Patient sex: M
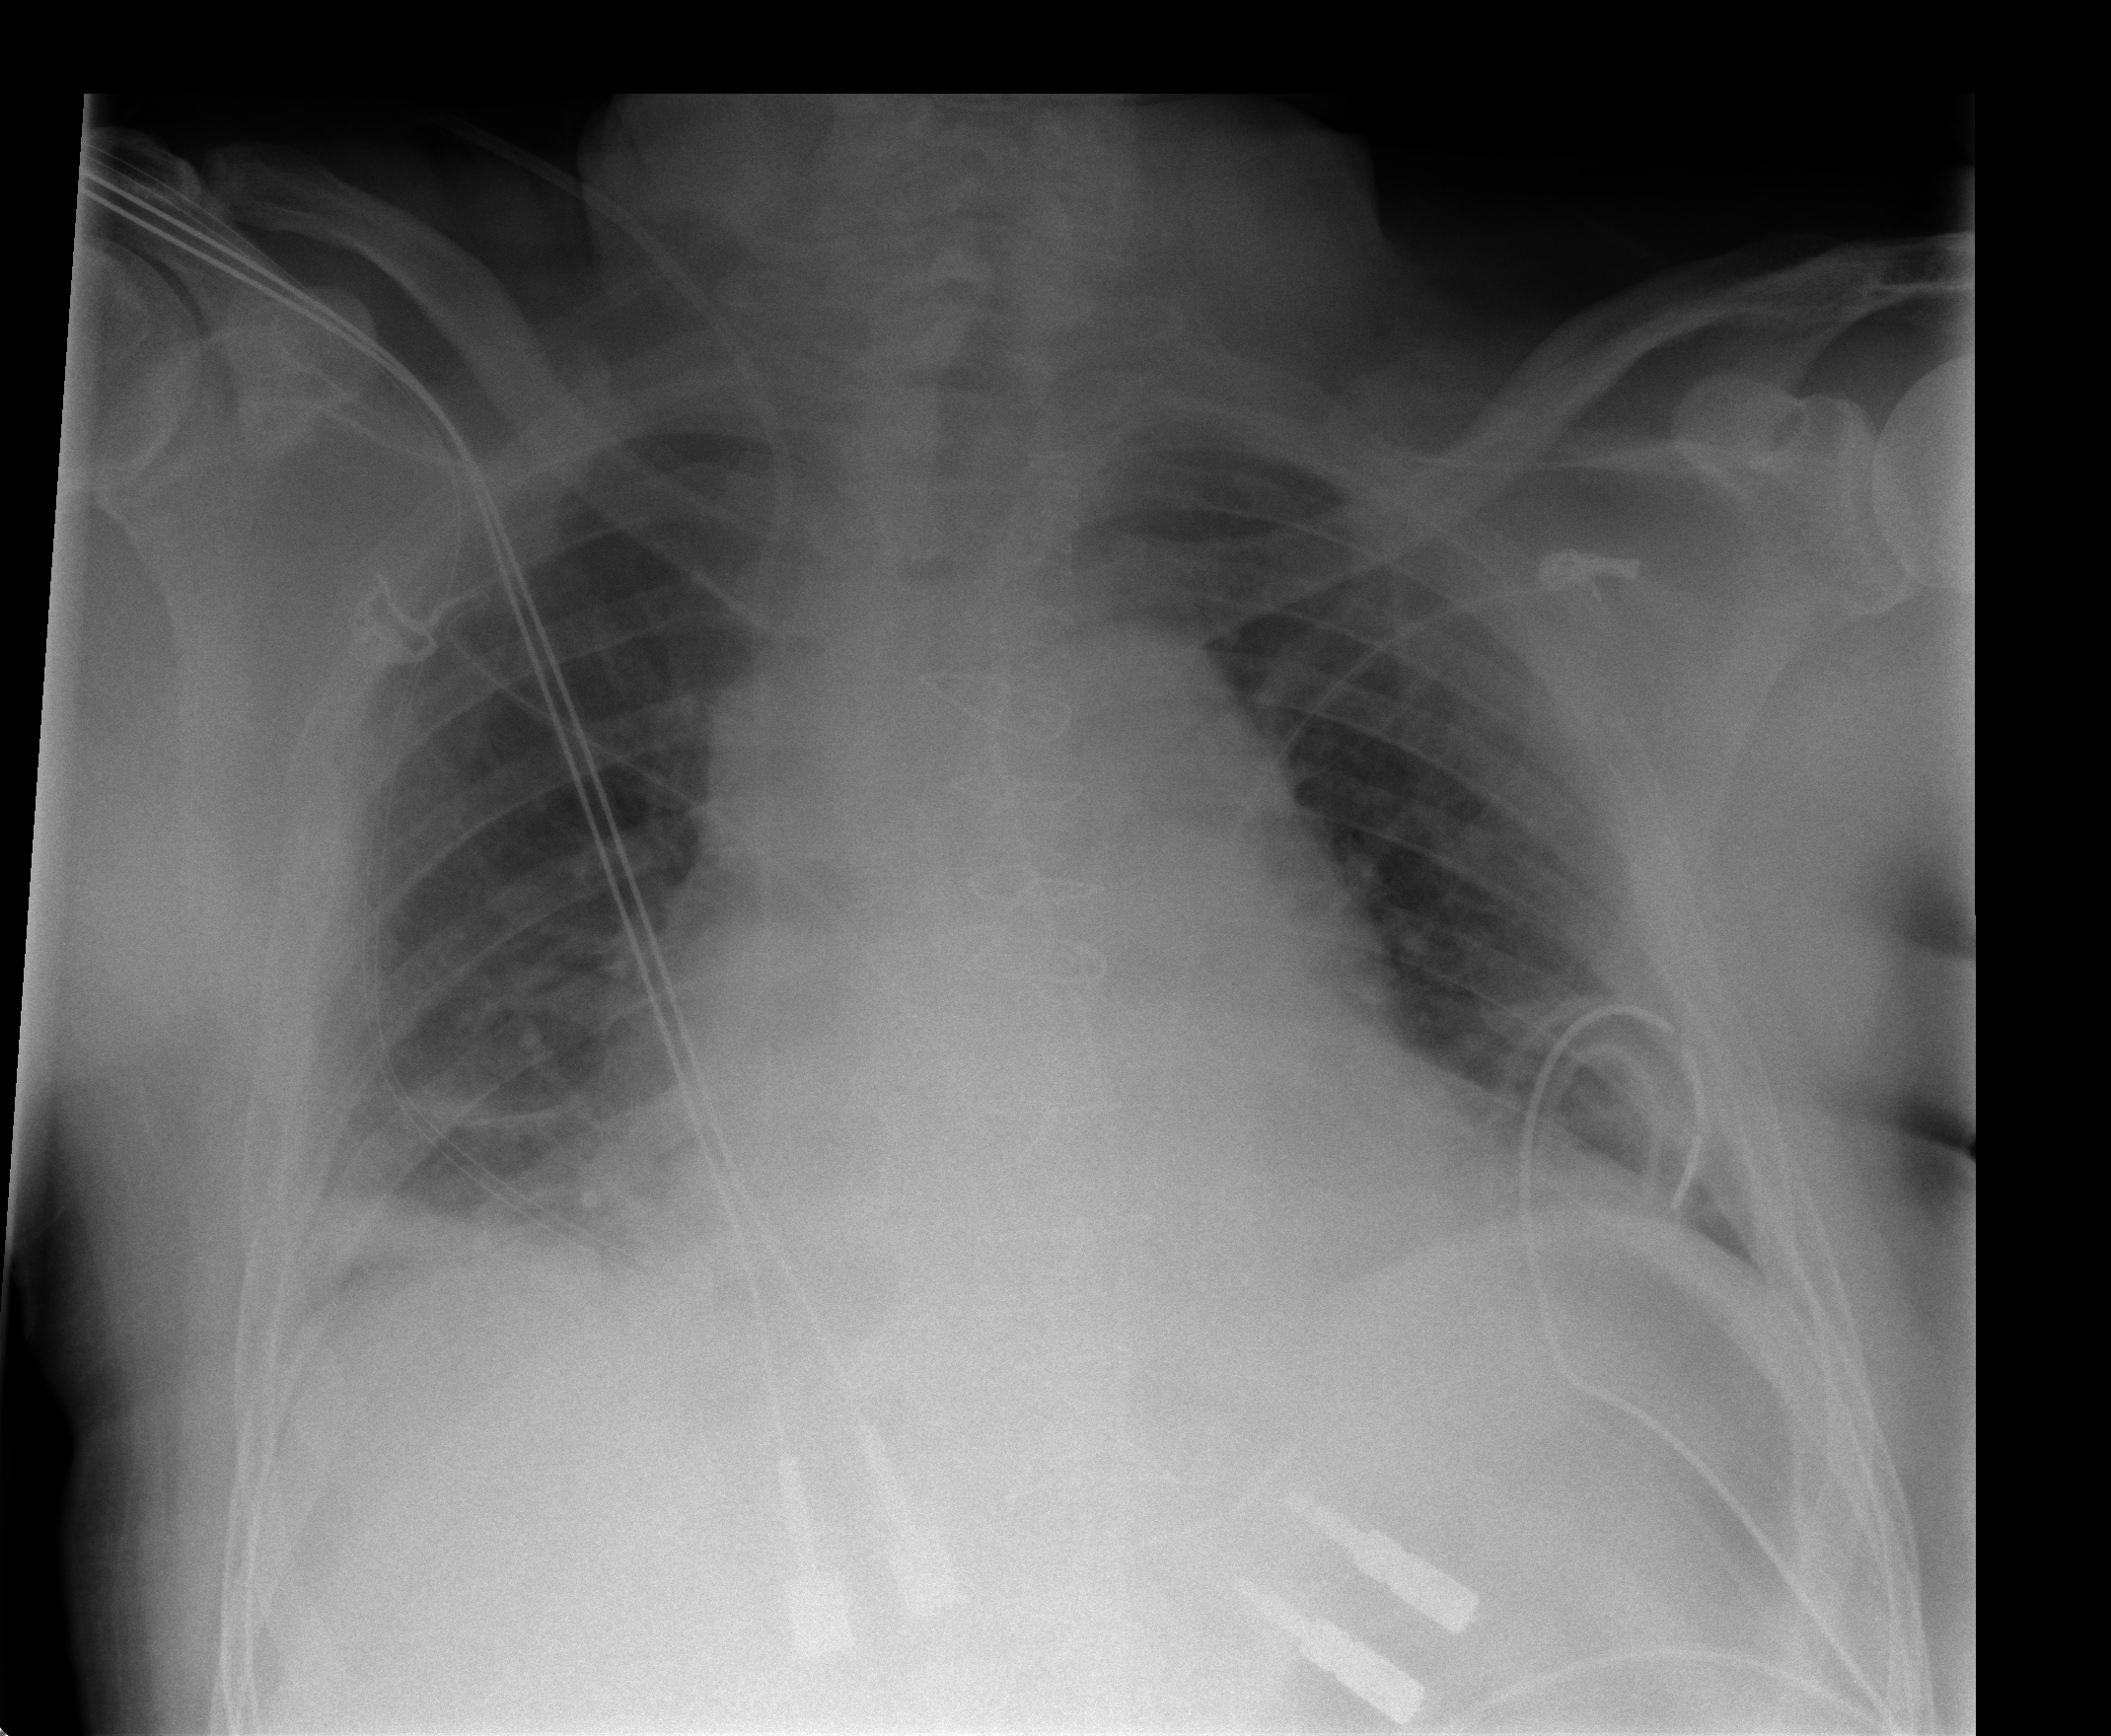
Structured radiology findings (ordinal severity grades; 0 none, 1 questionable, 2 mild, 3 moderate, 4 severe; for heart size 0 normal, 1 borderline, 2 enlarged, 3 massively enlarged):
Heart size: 2
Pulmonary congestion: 2
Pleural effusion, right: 2
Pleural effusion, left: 1
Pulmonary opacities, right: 0
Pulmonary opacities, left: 0
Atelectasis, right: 2
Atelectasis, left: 2